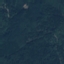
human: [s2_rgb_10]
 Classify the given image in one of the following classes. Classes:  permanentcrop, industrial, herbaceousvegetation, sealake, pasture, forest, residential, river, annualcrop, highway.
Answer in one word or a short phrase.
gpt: Forest